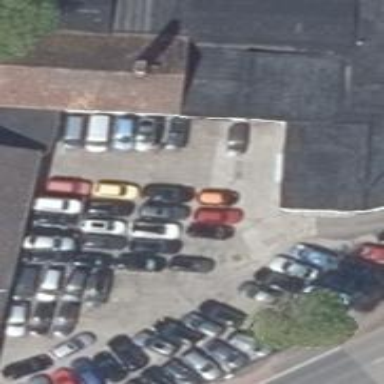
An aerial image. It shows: Car shop.